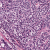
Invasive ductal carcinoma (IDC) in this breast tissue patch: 1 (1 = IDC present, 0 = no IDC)